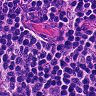
Metastatic tissue present: no